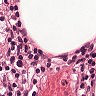
Metastatic tissue present: no